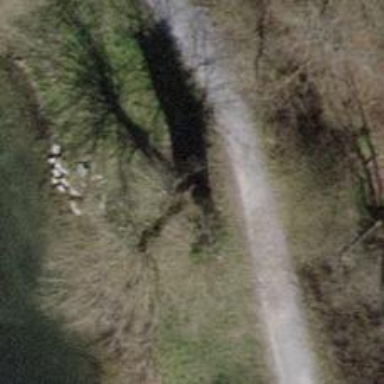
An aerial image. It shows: Bench.